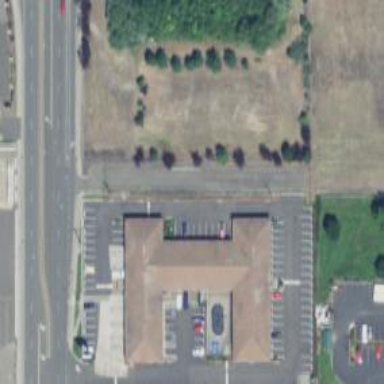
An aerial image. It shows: Commercial building that serves as motel for tourists.